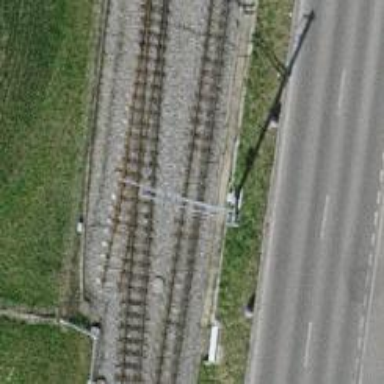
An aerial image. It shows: Siding used for narrow gauge railway.